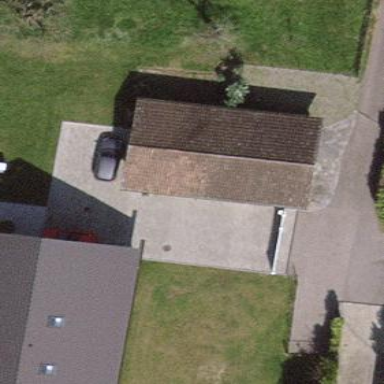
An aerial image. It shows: Simple and straightforward house.